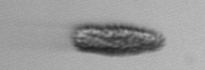
Label: Pseudochattonella_farcimen